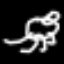
Label: frog